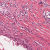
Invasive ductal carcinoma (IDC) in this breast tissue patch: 1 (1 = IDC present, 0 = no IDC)